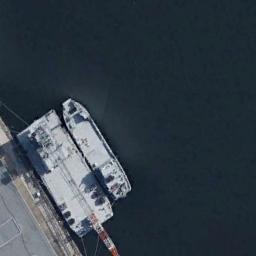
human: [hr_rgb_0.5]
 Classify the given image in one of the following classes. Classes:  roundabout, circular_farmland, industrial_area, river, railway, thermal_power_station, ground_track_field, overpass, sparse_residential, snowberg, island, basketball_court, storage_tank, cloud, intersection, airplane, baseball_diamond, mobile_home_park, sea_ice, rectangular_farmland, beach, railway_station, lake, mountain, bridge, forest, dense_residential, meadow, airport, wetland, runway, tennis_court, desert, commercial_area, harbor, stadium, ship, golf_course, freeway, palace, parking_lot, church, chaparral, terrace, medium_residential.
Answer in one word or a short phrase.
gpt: ship